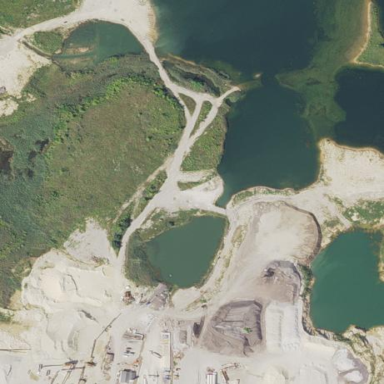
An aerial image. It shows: Quarry area.